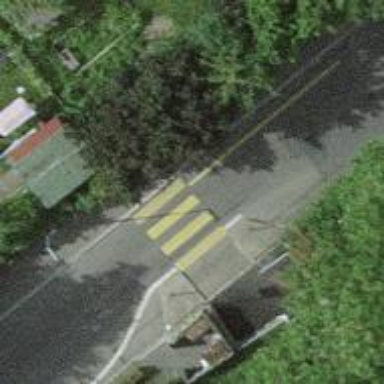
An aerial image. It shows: Bollard.